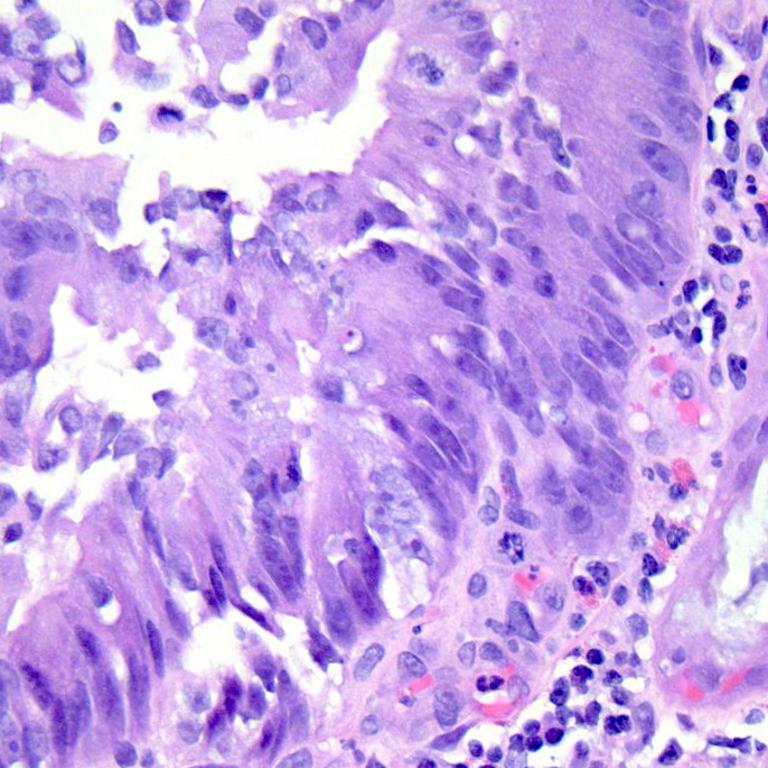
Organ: colon
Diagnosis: adenocarcinomas